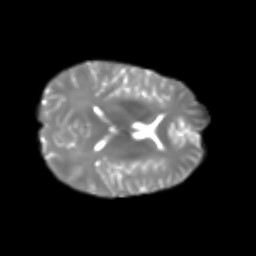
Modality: T2w
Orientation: axial
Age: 29
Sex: male
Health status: healthy